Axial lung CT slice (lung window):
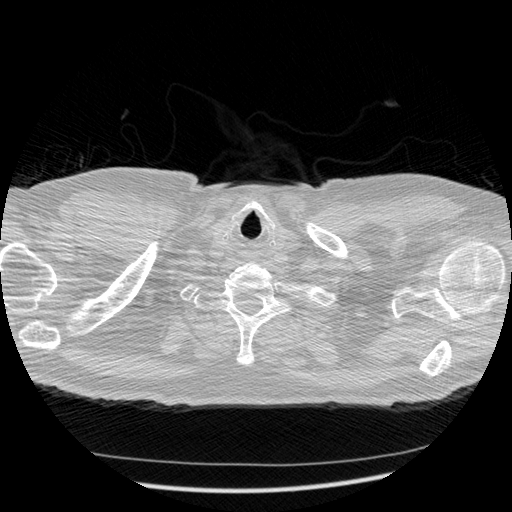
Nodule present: no